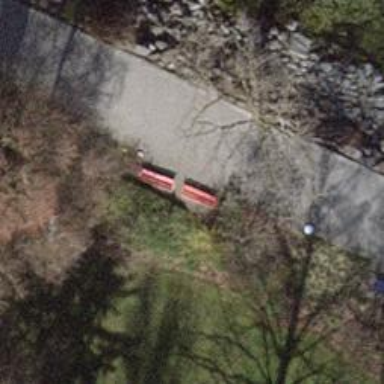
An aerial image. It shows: Bench for seating.